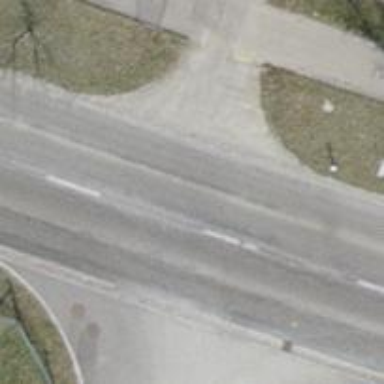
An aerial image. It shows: Asphalt track with grade1 surface.